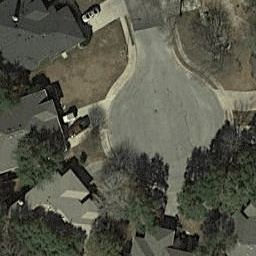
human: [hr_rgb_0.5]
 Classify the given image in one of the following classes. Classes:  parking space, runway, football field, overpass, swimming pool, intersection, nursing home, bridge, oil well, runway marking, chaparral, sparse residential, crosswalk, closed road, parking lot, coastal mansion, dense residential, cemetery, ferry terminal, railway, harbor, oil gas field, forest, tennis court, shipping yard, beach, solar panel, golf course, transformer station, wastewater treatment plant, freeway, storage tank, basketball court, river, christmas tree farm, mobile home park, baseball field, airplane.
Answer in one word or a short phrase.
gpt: closed road